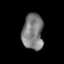
Tissue: lung
Cell type: Endothelial cells
Senescence score: 0.5811
Nuclear area (px): 737
Mean DAPI intensity: 126.465